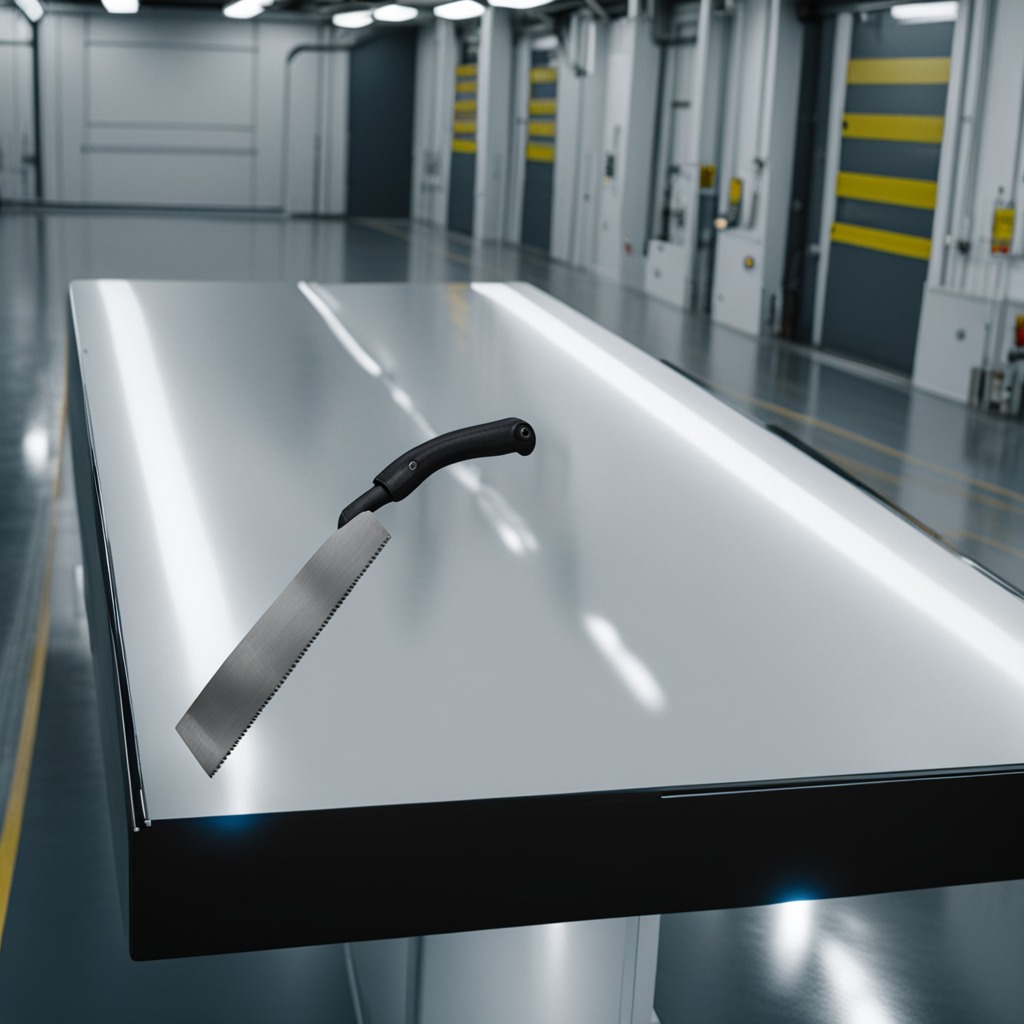
A metal saw lies on a table in a ship maintenance bay industrial lighting.